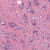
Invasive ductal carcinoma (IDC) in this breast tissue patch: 1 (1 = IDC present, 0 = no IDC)